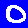
Digit: 0